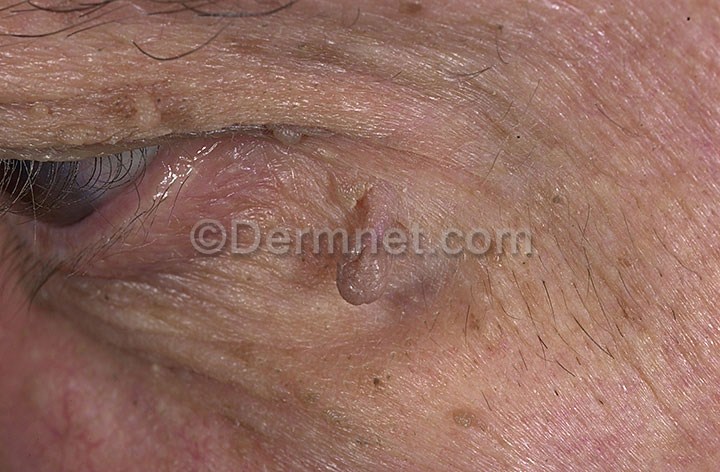
Disease: Seborrheic Keratoses and other Benign Tumors